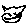
Label: cat